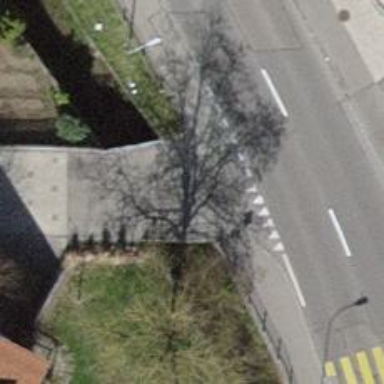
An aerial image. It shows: Residential road with asphalt surface that features bridge.